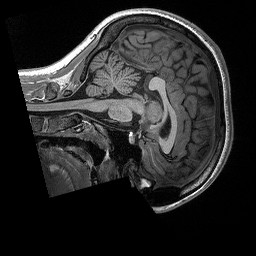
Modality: T1w
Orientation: sagittal
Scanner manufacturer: siemens
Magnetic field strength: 3 T
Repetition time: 2.3 s
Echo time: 0.00298 s